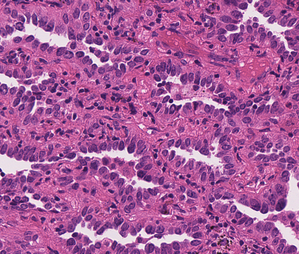
Tumor epithelial tissue: yes
Tumor-associated stroma tissue: yes
Normal tissue: no